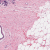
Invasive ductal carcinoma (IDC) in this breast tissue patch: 0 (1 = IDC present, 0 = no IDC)